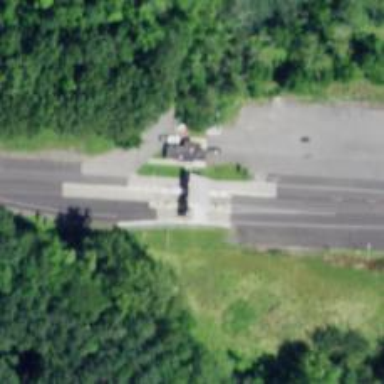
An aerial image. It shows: Toll gantry on the road.